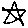
Label: star